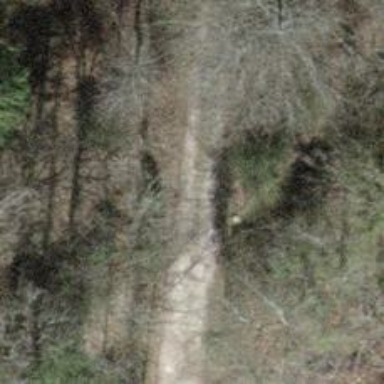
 crossing bridge with grade1 track type."